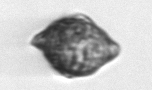
Label: Kryptoperidinium_triquetrum